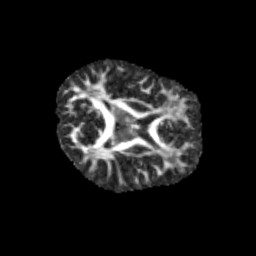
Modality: FA
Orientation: axial
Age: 10
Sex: male
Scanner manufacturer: siemens
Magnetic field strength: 3 T
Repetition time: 3.8 s
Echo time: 0.07 s